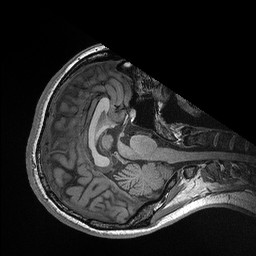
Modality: T1w
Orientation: axial
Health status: healthy
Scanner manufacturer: siemens
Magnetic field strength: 3 T
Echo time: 0.00298 s